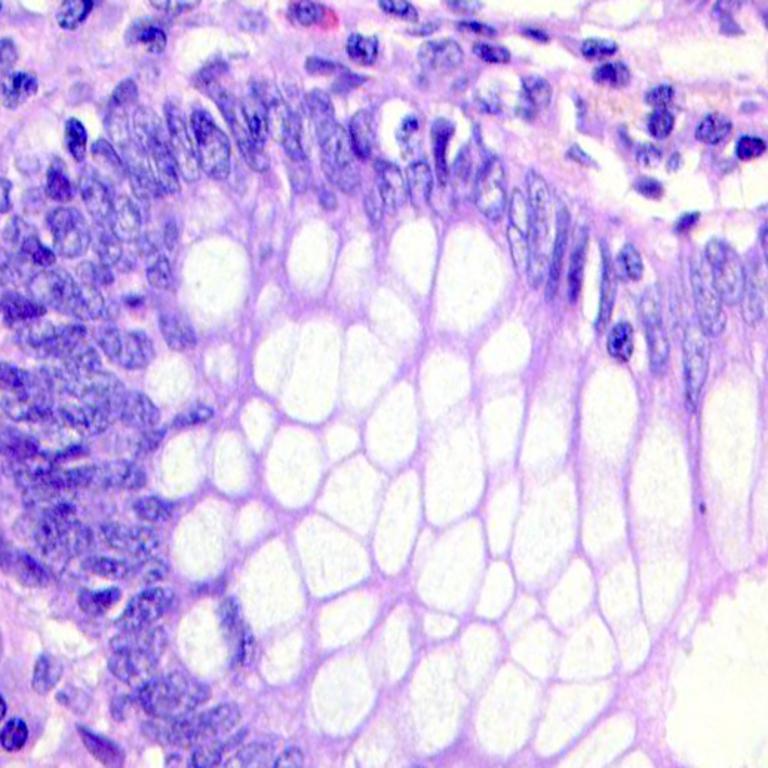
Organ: colon
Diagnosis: benign